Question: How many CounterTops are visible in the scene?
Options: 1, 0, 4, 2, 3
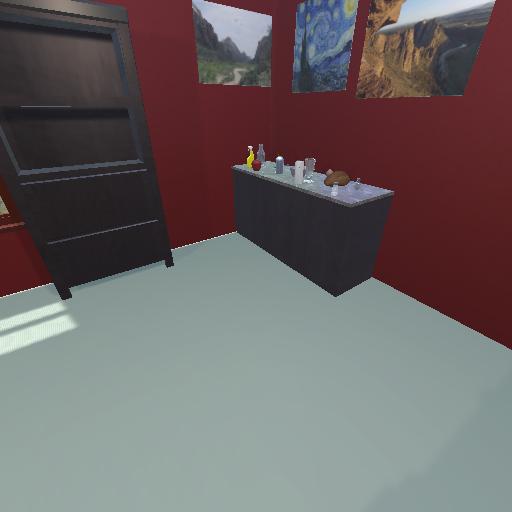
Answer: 1